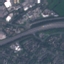
Label: Highway